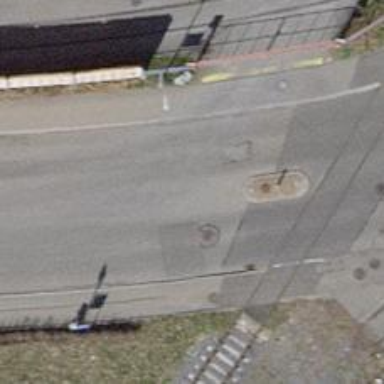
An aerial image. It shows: Unclassified road with asphalt surface. There is soft lane cycleway alongside it.